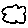
Label: cloud